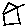
Label: house